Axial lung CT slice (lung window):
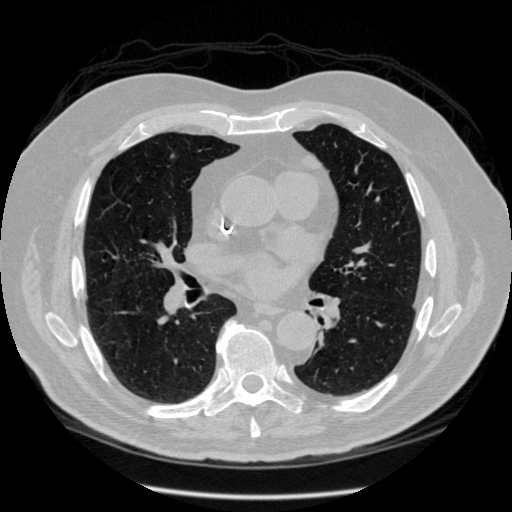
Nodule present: no